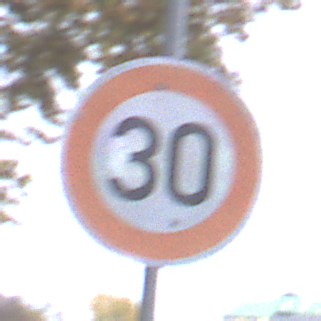
Verkehrszeichen: Geschwindigkeit30
Umgebung: Outdoor, Urban
Tageszeit: MorningAfternoon
Wetter: Overcast
Licht: Natural
Jahreszeit: NotSpecified
Kontrast: LowContrast